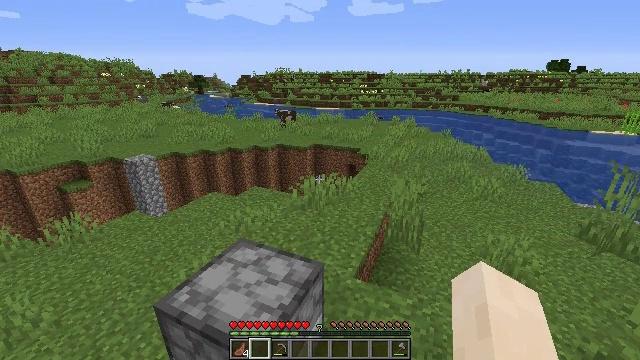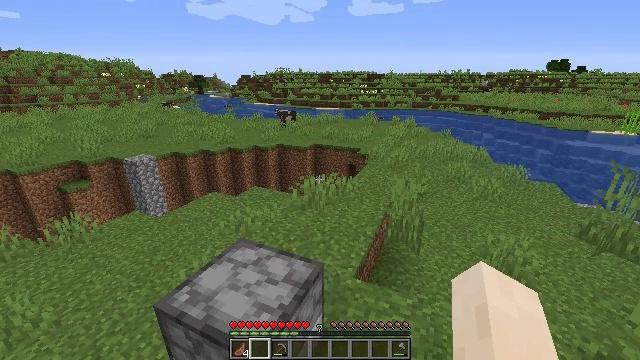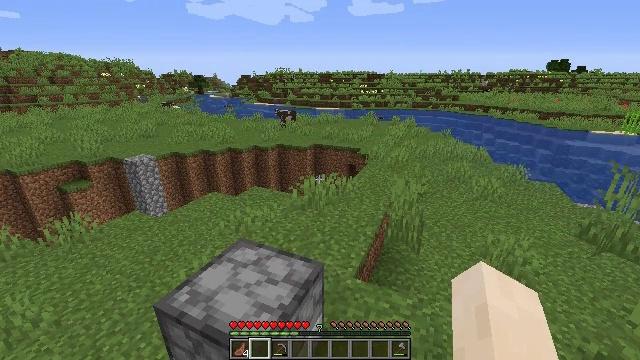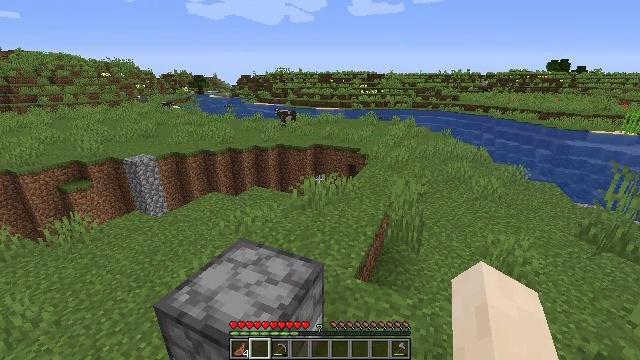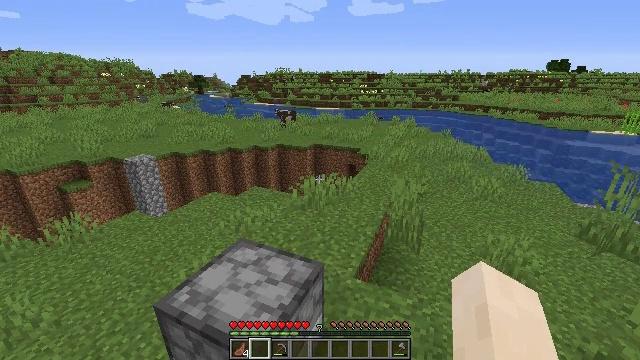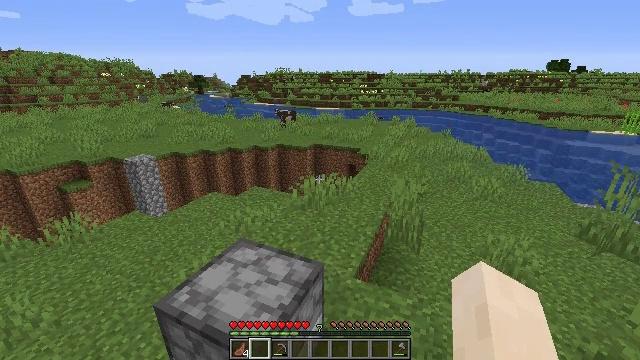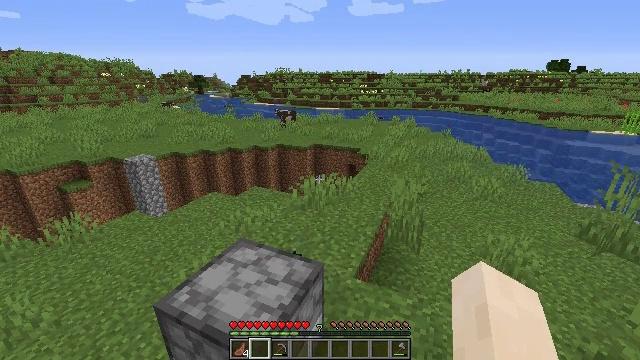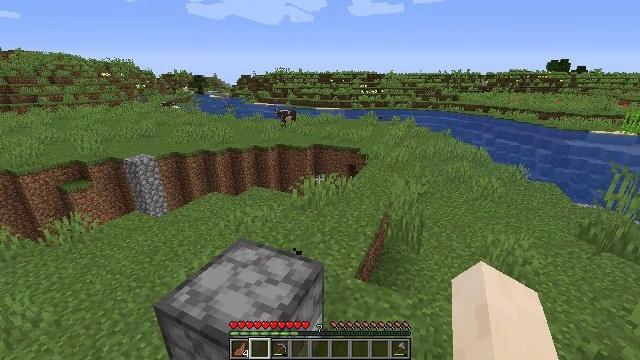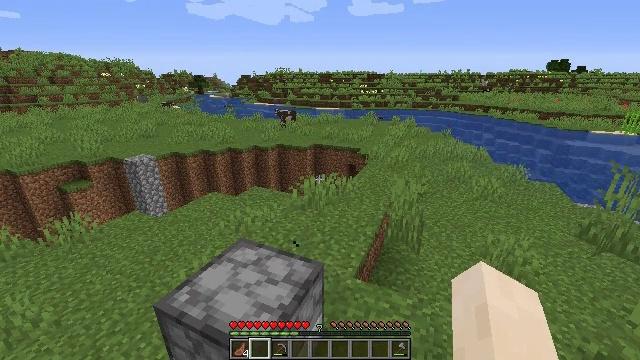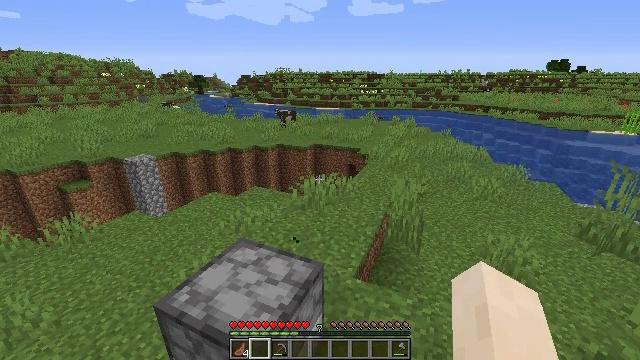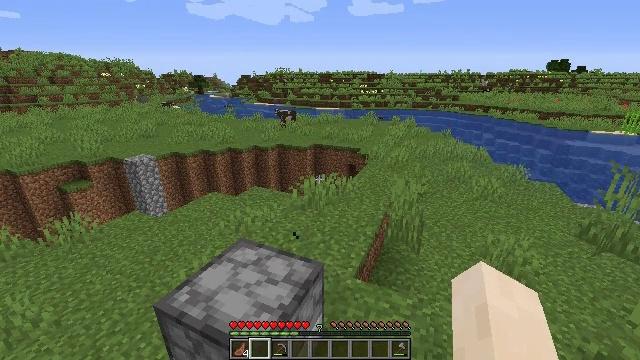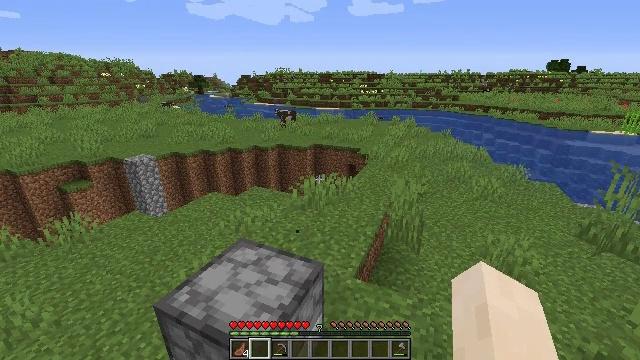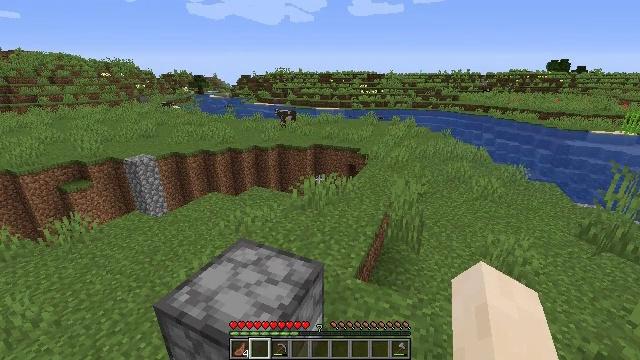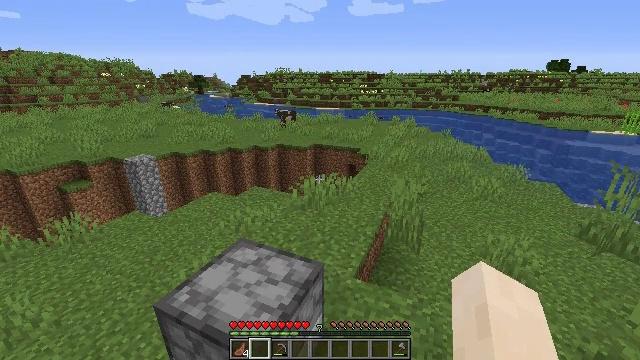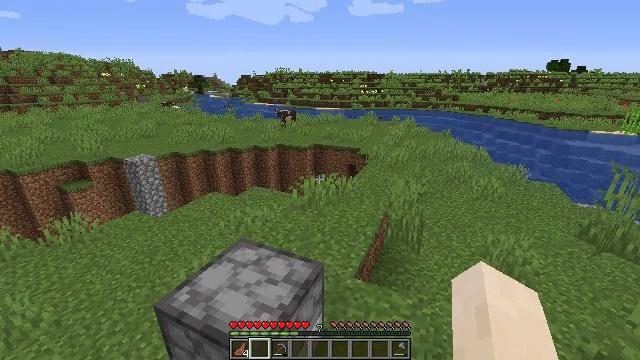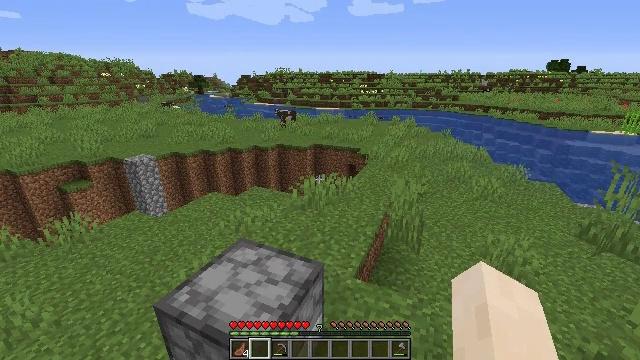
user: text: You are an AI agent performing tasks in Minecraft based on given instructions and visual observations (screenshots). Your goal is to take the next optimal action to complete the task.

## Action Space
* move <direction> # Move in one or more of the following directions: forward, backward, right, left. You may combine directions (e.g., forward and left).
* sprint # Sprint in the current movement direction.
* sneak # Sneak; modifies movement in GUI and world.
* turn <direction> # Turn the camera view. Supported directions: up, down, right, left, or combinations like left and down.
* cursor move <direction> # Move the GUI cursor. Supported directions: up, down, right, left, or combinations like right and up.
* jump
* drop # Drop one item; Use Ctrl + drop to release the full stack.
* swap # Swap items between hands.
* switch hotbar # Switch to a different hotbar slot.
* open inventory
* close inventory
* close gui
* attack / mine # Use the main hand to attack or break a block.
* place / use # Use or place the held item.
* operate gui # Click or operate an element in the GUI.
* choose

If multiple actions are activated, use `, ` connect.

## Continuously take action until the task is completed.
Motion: motion action
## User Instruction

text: Interact with the furnace to make smooth stone.
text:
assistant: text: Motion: no_op
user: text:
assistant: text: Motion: no_op
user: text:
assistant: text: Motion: no_op
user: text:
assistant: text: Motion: no_op
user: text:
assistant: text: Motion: no_op
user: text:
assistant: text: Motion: no_op
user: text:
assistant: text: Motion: no_op
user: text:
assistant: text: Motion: no_op
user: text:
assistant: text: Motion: no_op
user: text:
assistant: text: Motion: no_op
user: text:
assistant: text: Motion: no_op
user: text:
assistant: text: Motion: no_op
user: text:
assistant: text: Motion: no_op
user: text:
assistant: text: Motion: no_op
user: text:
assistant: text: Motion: no_op
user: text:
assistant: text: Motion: no_op
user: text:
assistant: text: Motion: no_op
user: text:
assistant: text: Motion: no_op
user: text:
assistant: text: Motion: no_op
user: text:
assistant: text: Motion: no_op
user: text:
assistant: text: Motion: no_op
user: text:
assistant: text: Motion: no_op
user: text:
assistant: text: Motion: no_op
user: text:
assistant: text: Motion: no_op
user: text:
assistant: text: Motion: no_op
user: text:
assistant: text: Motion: no_op
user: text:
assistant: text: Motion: no_op
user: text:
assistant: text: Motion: no_op
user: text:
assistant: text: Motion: no_op
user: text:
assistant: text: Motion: no_op